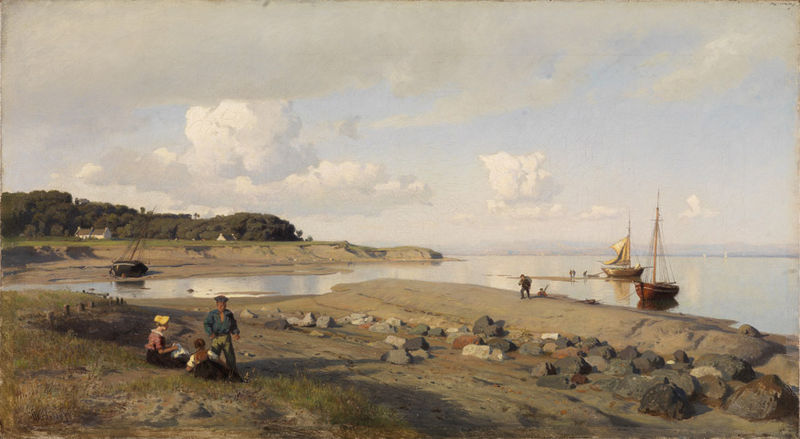
Titel: Schottische Küstenlandschaft
Künstler: Hans Gude
Standort: Karlsruhe
Institution: Staatliche Kunsthalle Karlsruhe
Schlagwörter: blau, dunkel, felsen, gemälde, gruppe, himmel, mann, meer, schatten, wasser, weiß, wolken, bäume, frauen, gelb, grün, landschaft, menschen, sand, see, sitzen, ufer, braun, frau, grau, hell, holz, hut, männer, gras, haus, rot, wiese, wolke, beige, haube, malerei, kappe, stehen, stein, steine, öl, erde, horizont, häuser, natur, pfähle, spiegelung, weite, gehen, gewässer, sonne, wasserspiegelung, wiesen, land, familie, kind, personen, wald, bauern, boot, boote, kinder, aussicht, küste, schiff, schiffe, segel, segelboot, segelschiffe, strand, ruhe, vedute, fischer, mast, segelschiff, arbeiten, gepäck, berge, düne, landschaftsmalerei, rast, arbeiter, hafen, masten, fluß, mündung, blue, hat, men, oil, people, red, white, women, black, country, figures, gray, green, grey, group, painting, sit, sitting, wives, woman, yellow, pink, reflection, brown, ölfarbe, bucht, segelboote, ozean, segler, ebbe, sonnig, himme, wood, cloud, clouds, life, man, rock, rocks, sky, stone, tree, boat, building, hill, house, lake, landscape, nature, ocean, peasant, sea, ship, shore, water, himmel blau, horizon, houses, reflektion, roof, sun, trees, felsbrocken, boy, child, coast, forest, grass, light, peaceful, river, bushes, color, shadow, mother, hats, cumulus, beach, boats, cliffs, cloudy, rope, sail, sailor, seascape, dirt, outside, rural, angeln, fischen, holiday, blau gelb, family, wlad, menschne, lagern, art, ground, angelegt, crane, harbor, farm, cottage, nussschale, fish, calm, figure, seaside, ships, shadows, bay, paint, fishermen, fishing, peace, eating, work, bank, port, sails, ruhige see, marsh, tan, stones, father, son, standing, horizen, adults, workers, daily, woods, sailboat, countryside, picnic, telekom, banks, relax, blick aufs meer, picknick, sailboats, tide, sailing boats, distant, dock, scenery, shoreline, colonial, 19. jahrhundert, barque, warm, clear, nasten, fisher, wharf, bark, masts, sailing ship, lunch, edge, bue, transparent, clearing, docks, relaxing, characters, fisherman, smooth, ke, moored, chil, inlet, peasent, headland, sege#, clody, sail ship, 19. jahehundert, shore], climate, starand, +haus, fishing boats, sandbar, felsbocken, steime, yellow bonnet, cottaage, leandscape, colbet, ddock